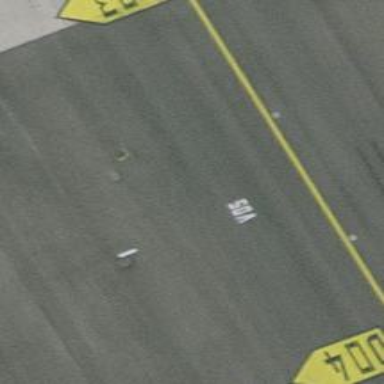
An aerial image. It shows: Airport parking position.